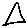
Label: triangle